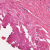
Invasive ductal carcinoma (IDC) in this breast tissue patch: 0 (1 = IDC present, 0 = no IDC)